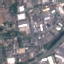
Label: Industrial